Question:
I cannot seem to put the 'div id="navigation"' to bottom align with the image. Could anyone help me with the CSS? Thanks!
Here is the HTML code:
'''
<body>
<div class="container">
<div class="header"><img id="logo" src="images/logo.png" />
<div id="navigation">
<ul>
<li><a href="#">Menu link 1</a></li>
<li><a href="#">Menu link 2</a></li>
<li><a href="#">Menu link 3</a></li>
</ul>
</div>
</div>
<div class="sidebar">Sidebar</div>
<div class="content">Main content</div>
<div class="footer">Footer content</div>
</div>
</body>
'''
And the CSS:
'''
.container {
width: 80%;
max-width: 1260px;
min-width: 780px;
background: yellow;
margin: 0 auto;
}
.header {
width: 100%;
float: left;
background: orange;
}
#logo {
float: left;
display: block;
}
#navigation {
margin-left: 50px;
padding: 0px 50px 0px 0px;
float: left;
background: pink;
}
#navigation ul {
list-style-type: none;
}
#navigation li {
display: inline;
}
#navigation a {
float: left;
margin: 0px 80px 0px 0px;
}
.sidebar {
clear: both;
float: left;
width: 20%;
background: red;
}
.content {
float: left;
width: 80%;
}
.footer {
clear: both;
position: relative;
background: green;
}
'''
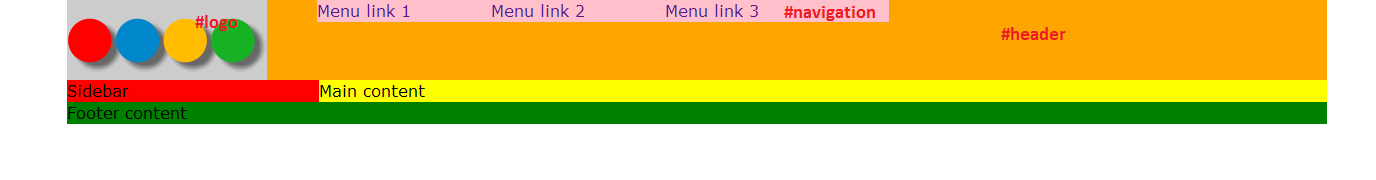
Answer: Or you can set the height of your header and the headers position to relative, to set the navigation to 'bottom: 0px;'
'''
.container {
width: 80%;
max-width: 1260px;
min-width: 780px;
background: yellow;
margin: 0 auto;
height: 150px;
}
.header {
width: 100%;
float: left;
background: orange;
position: relative;
}
#logo {
float: left;
display: block;
}
#navigation {
margin-left: 50px;
padding: 0px 50px 0px 0px;
float: left;
background: pink;
position:absolute;
bottom:0px;
}
#navigation ul {
list-style-type: none;
}
#navigation li {
display: inline;
}
#navigation a {
float: left;
margin: 0px 80px 0px 0px;
}
.sidebar {
clear: both;
float: left;
width: 20%;
background: red;
}
.content {
float: left;
width: 80%;
}
.footer {
clear: both;
position: relative;
background: green;
}
'''